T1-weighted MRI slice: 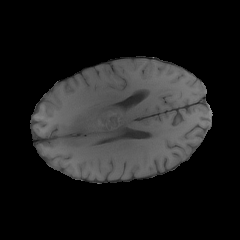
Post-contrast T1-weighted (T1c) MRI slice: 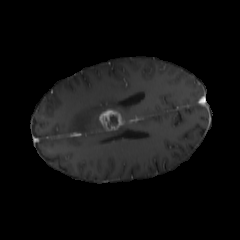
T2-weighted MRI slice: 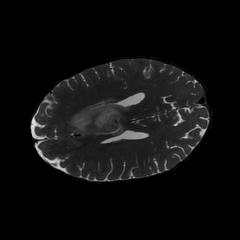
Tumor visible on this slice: yes